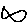
Label: fish